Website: crate-barrel
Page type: account-selection
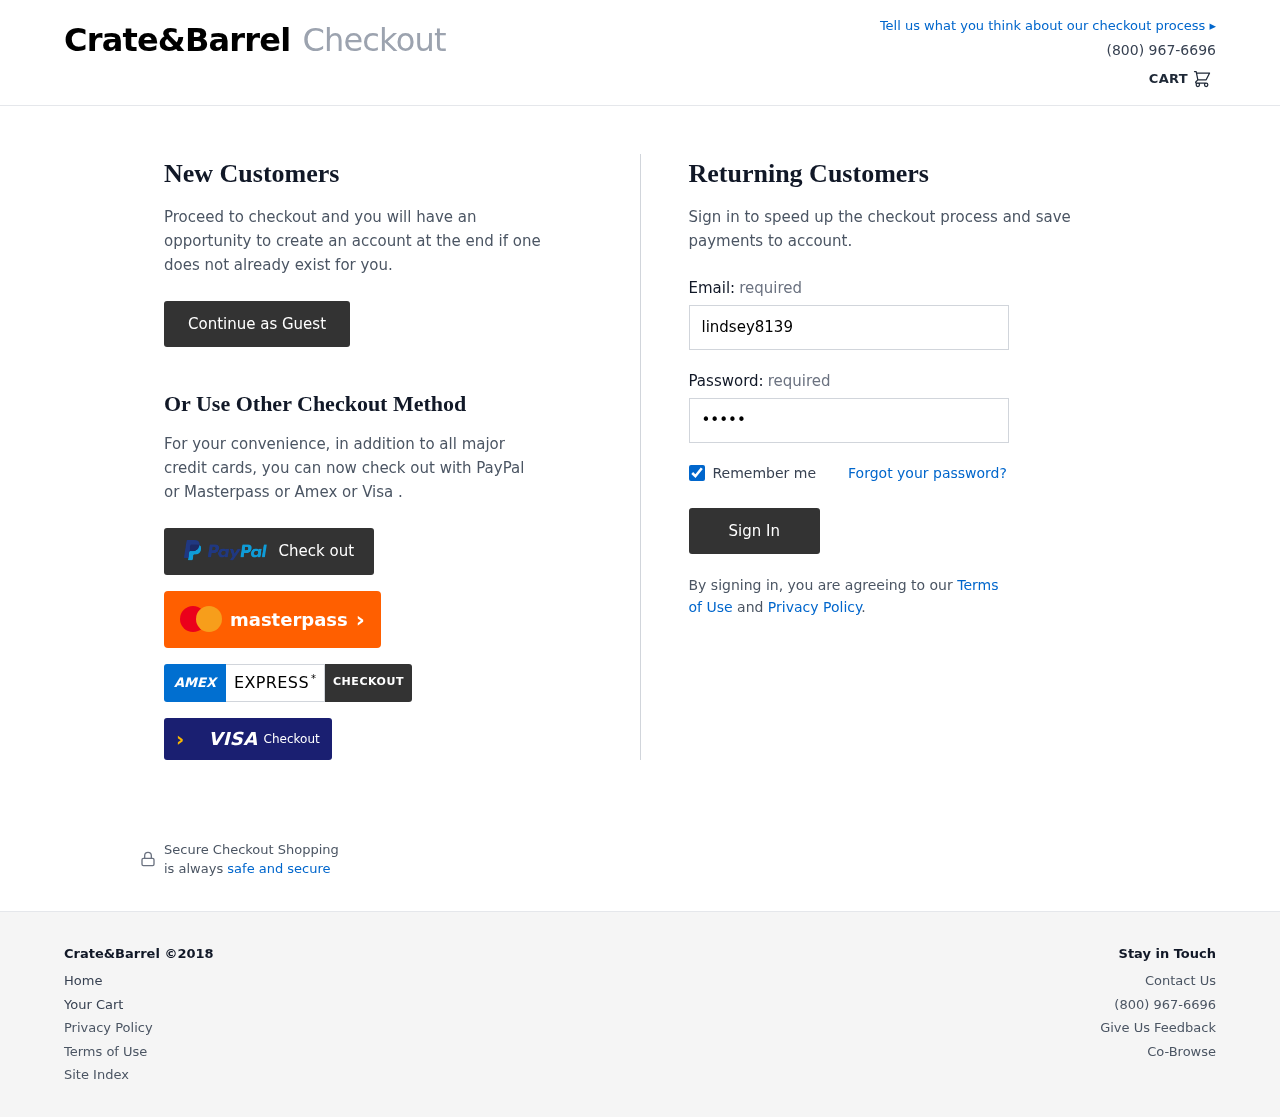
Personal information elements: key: PII_LOGIN_USERNAME
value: lindsey8139